Question: the green coloured background is the relative layout under device, its not fitting the entire screen (there is a white space in between )even though i have made the layout to be fill_parent or match_parent.

here is the xml code of my app
'''
<RelativeLayout
xmlns:android="http://schemas.android.com/apk/res/android"
xmlns:tools="http://schemas.android.com/tools"
android:layout_width="fill_parent"
android:layout_height="fill_parent"
android:paddingLeft="@dimen/activity_horizontal_margin"
android:paddingRight="@dimen/activity_horizontal_margin"
android:paddingTop="@dimen/activity_vertical_margin"
android:paddingBottom="@dimen/activity_vertical_margin"
tools:context=".MainActivity">
<RelativeLayout
android:id="@+id/relative_layout"
android:layout_width="fill_parent"
android:layout_height="fill_parent"
android:layout_alignParentRight="true"
android:layout_alignParentEnd="true"
android:layout_alignParentLeft="true"
android:layout_alignParentStart="true"
android:layout_alignParentTop="true"
android:layout_alignParentBottom="true">
<RelativeLayout
android:layout_width="300dp"
android:layout_height="300dp"
android:layout_centerVertical="true"
android:layout_centerHorizontal="true"
android:id="@+id/relativeLayout">
<Button
style="?android:attr/buttonStyleSmall"
android:layout_width="100dp"
android:layout_height="100dp"
android:id="@+id/button"
android:layout_alignParentTop="true"
android:layout_alignParentLeft="true"
android:layout_alignParentStart="true" />
<Button
style="?android:attr/buttonStyleSmall"
android:layout_width="100dp"
android:layout_height="100dp"
android:id="@+id/button2"
android:layout_alignParentTop="true"
android:layout_alignParentRight="true"
android:layout_alignParentEnd="true" />
<Button
style="?android:attr/buttonStyleSmall"
android:layout_width="100dp"
android:layout_height="100dp"
android:id="@+id/button3"
android:layout_alignParentBottom="true"
android:layout_alignParentLeft="true"
android:layout_alignParentStart="true"
android:singleLine="false" />
<Button
style="?android:attr/buttonStyleSmall"
android:layout_width="100dp"
android:layout_height="100dp"
android:id="@+id/button4"
android:layout_alignParentBottom="true"
android:layout_alignRight="@+id/button2"
android:layout_alignEnd="@+id/button2" />
<TextView
android:layout_width="wrap_content"
android:layout_height="wrap_content"
android:id="@+id/textView"
android:textStyle="bold"
android:layout_below="@+id/button"
android:layout_above="@+id/button3"
android:layout_toRightOf="@+id/button"
android:layout_toLeftOf="@+id/button2"
android:layout_toStartOf="@+id/button2" />
<Button
style="?android:attr/buttonStyleSmall"
android:layout_width="100dp"
android:layout_height="100dp"
android:text="start"
android:id="@+id/button6"
android:layout_above="@+id/button3"
android:layout_alignParentLeft="true"
android:layout_alignParentStart="true" />
<Button
style="?android:attr/buttonStyleSmall"
android:layout_width="100dp"
android:layout_height="100dp"
android:text="ok"
android:id="@+id/button5"
android:layout_centerVertical="true"
android:layout_alignRight="@+id/button4"
android:layout_alignEnd="@+id/button4" />
<TextView
android:layout_width="wrap_content"
android:layout_height="wrap_content"
android:id="@+id/textView2"
android:textStyle="bold"
android:layout_above="@+id/textView"
android:layout_toRightOf="@+id/button"
android:layout_alignParentTop="true"
android:layout_alignRight="@+id/textView"
android:layout_alignEnd="@+id/textView" />
<TextView
android:layout_width="wrap_content"
android:layout_height="wrap_content"
android:id="@+id/textView3"
android:textStyle="bold"
android:layout_alignParentBottom="true"
android:layout_toRightOf="@+id/button3"
android:layout_below="@+id/textView"
android:layout_toLeftOf="@+id/button4"
android:layout_toStartOf="@+id/button4" />
</RelativeLayout>
<Button
style="?android:attr/buttonStyleSmall"
android:layout_width="wrap_content"
android:layout_height="wrap_content"
android:text="INSTRUCTIONS"
android:id="@+id/button7"
android:textStyle="bold"
android:layout_alignParentTop="true"
android:layout_alignParentLeft="true"
android:layout_alignParentStart="true" />
<TextView
android:layout_width="100dp"
android:layout_height="50dp"
android:id="@+id/textView5"
android:textStyle="bold"
android:layout_alignParentRight="true"
android:layout_alignParentEnd="true"
android:layout_alignParentTop="true"
android:layout_alignBottom="@+id/button7"
android:layout_toRightOf="@+id/button7"
android:layout_toEndOf="@+id/button7" />
<TextView
android:layout_width="wrap_content"
android:layout_height="wrap_content"
android:text="TIME"
android:textSize="30dp"
android:textStyle="bold"
android:id="@+id/textView6"
android:layout_above="@+id/relativeLayout"
android:layout_centerHorizontal="true" />
<TextView
android:layout_width="wrap_content"
android:layout_height="wrap_content"
android:text="SCORE"
android:textStyle="bold"
android:textSize="30dp"
android:id="@+id/textView7"
android:layout_below="@+id/relativeLayout"
android:layout_centerHorizontal="true" />
</RelativeLayout>
</RelativeLayout>
'''
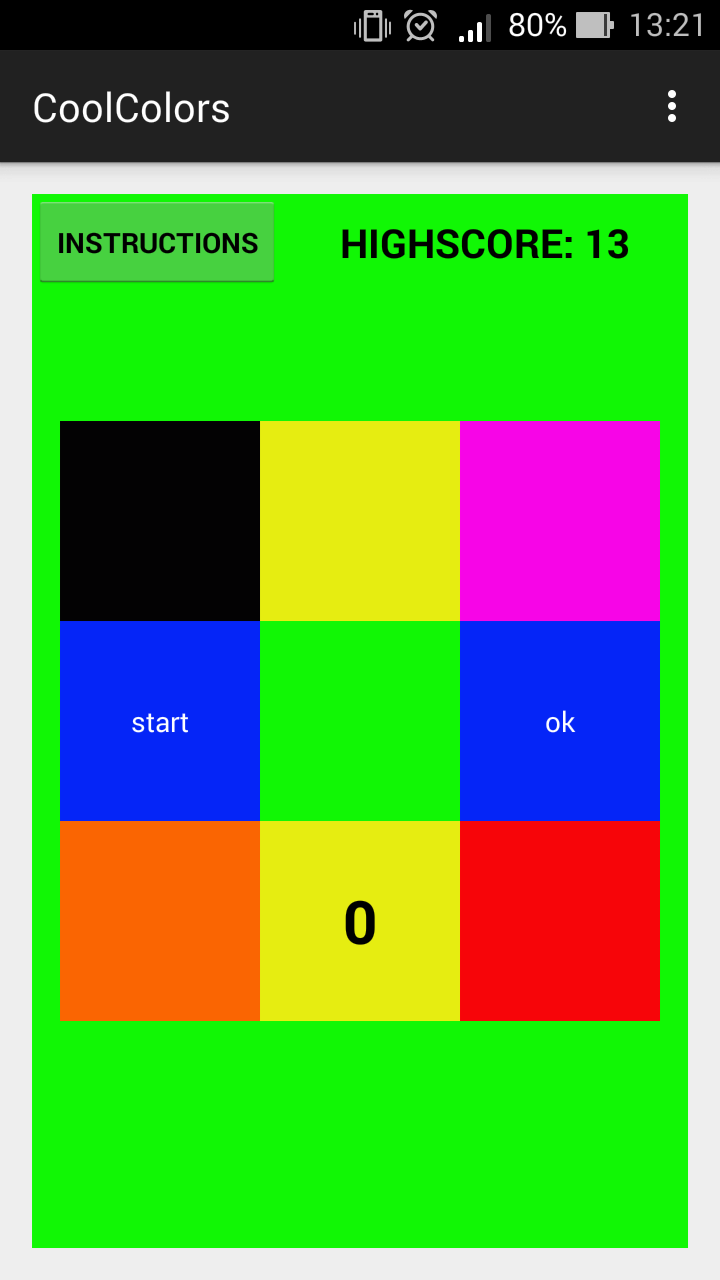
Answer: just remove
'''
android:paddingLeft="@dimen/activity_horizontal_margin"
android:paddingRight="@dimen/activity_horizontal_margin"
android:paddingTop="@dimen/activity_vertical_margin"
android:paddingBottom="@dimen/activity_vertical_margin"
'''
in RelativeLayout